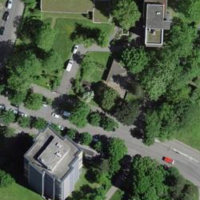
EUNIS habitat code: 55
Species observed at this site:
Plantago lanceolata